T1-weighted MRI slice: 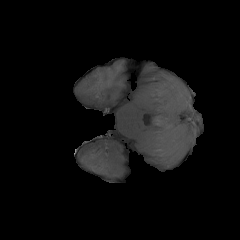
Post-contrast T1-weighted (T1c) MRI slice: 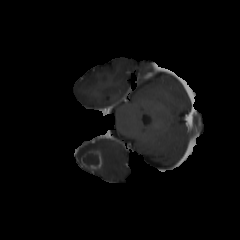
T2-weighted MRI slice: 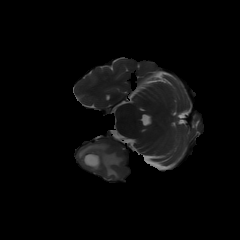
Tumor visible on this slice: yes